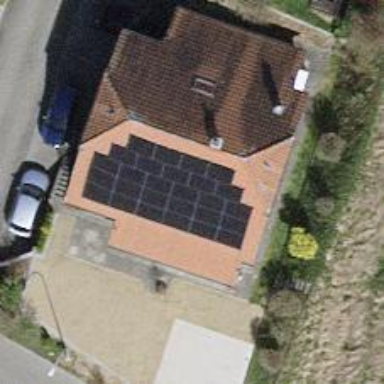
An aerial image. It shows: Solar power generator using photovoltaic method with solar photovoltaic panel types.